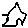
Label: hexagon